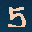
Label: 5